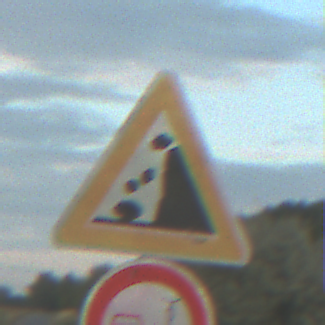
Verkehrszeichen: SteinschlagRechts
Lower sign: VerbotUeberholenEinspurigeFahrzeuge
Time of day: SunriseSunset
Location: Outdoor (RoadRail)
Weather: PartlyCloudy
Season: NotSpecified
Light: Natural